Question: I use Unity for my apps.
Browsing the App Store I saw some apps, such as "Google Chrome" that have the background above the icon in the store listing.
My question is, how do I put it for my apps? With Android it is easy, there is the image to insert on Play Console, but on Apple I have not found anything about it.
Should I enter it via Unity? Or how should I do?

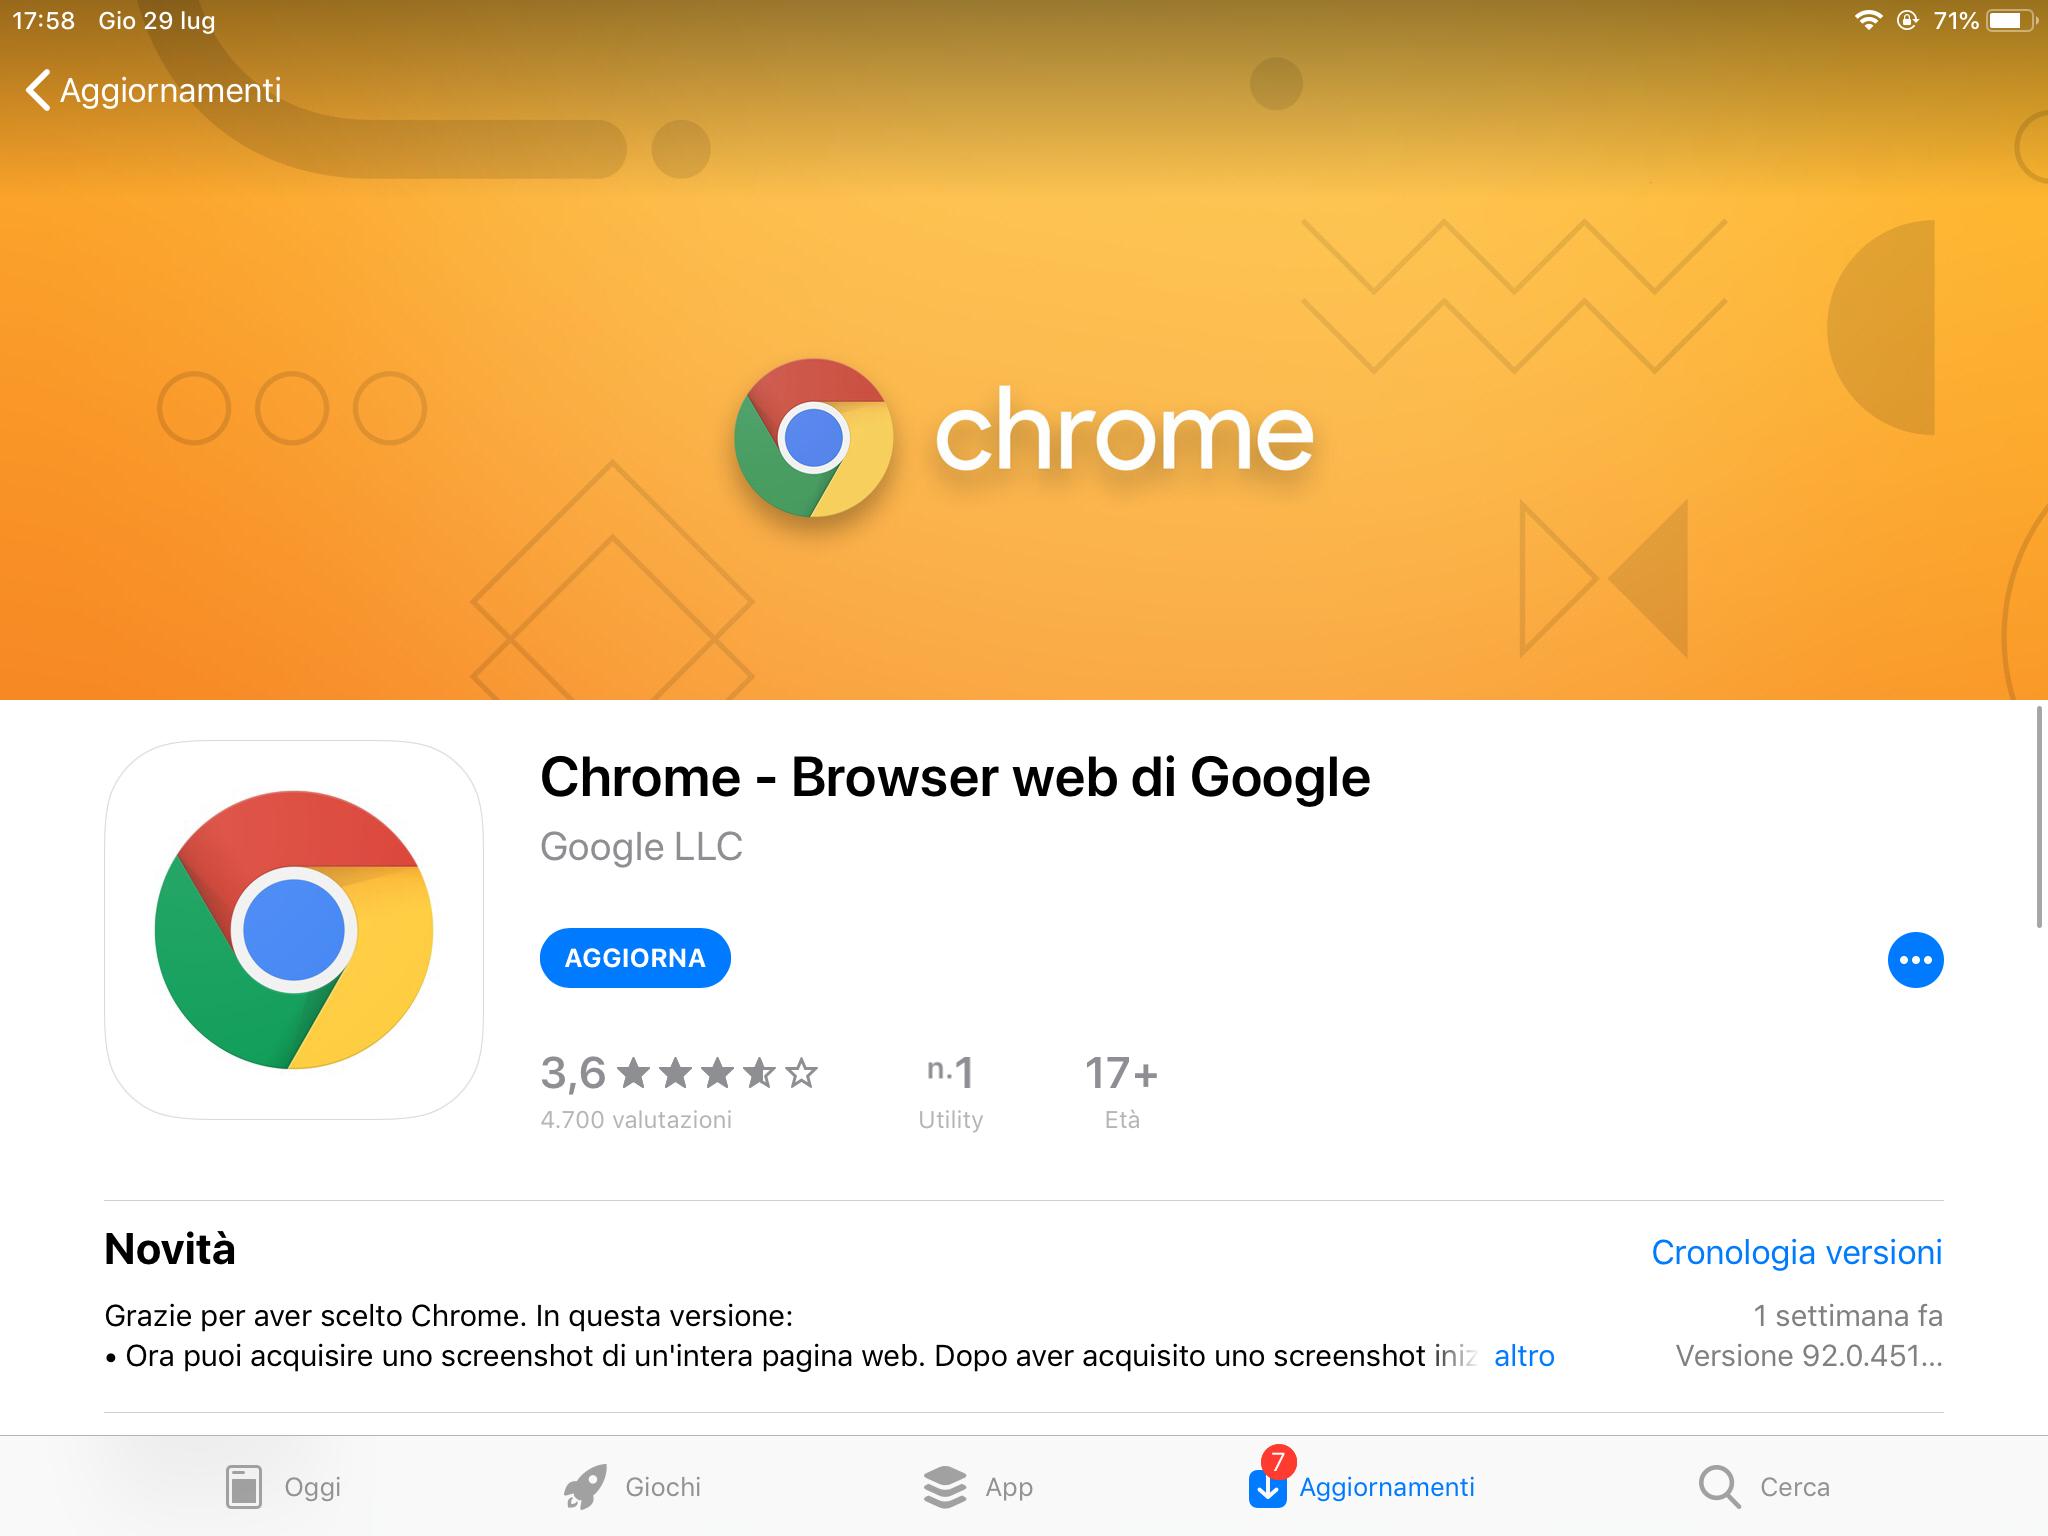
Answer: There isn't an option for this on App Store Connect. Apple reaches out to developers for whom they promote on the store or whose apps are featured in Stories on the App Store.
Read over the page here about being featured on the App Store: <URL>
: you'll notice that most apps with App Store banners are either (A) from large companies (like Google, as noted in your question) or (B) have been repeatedly featured on the App Store (like 1Password).